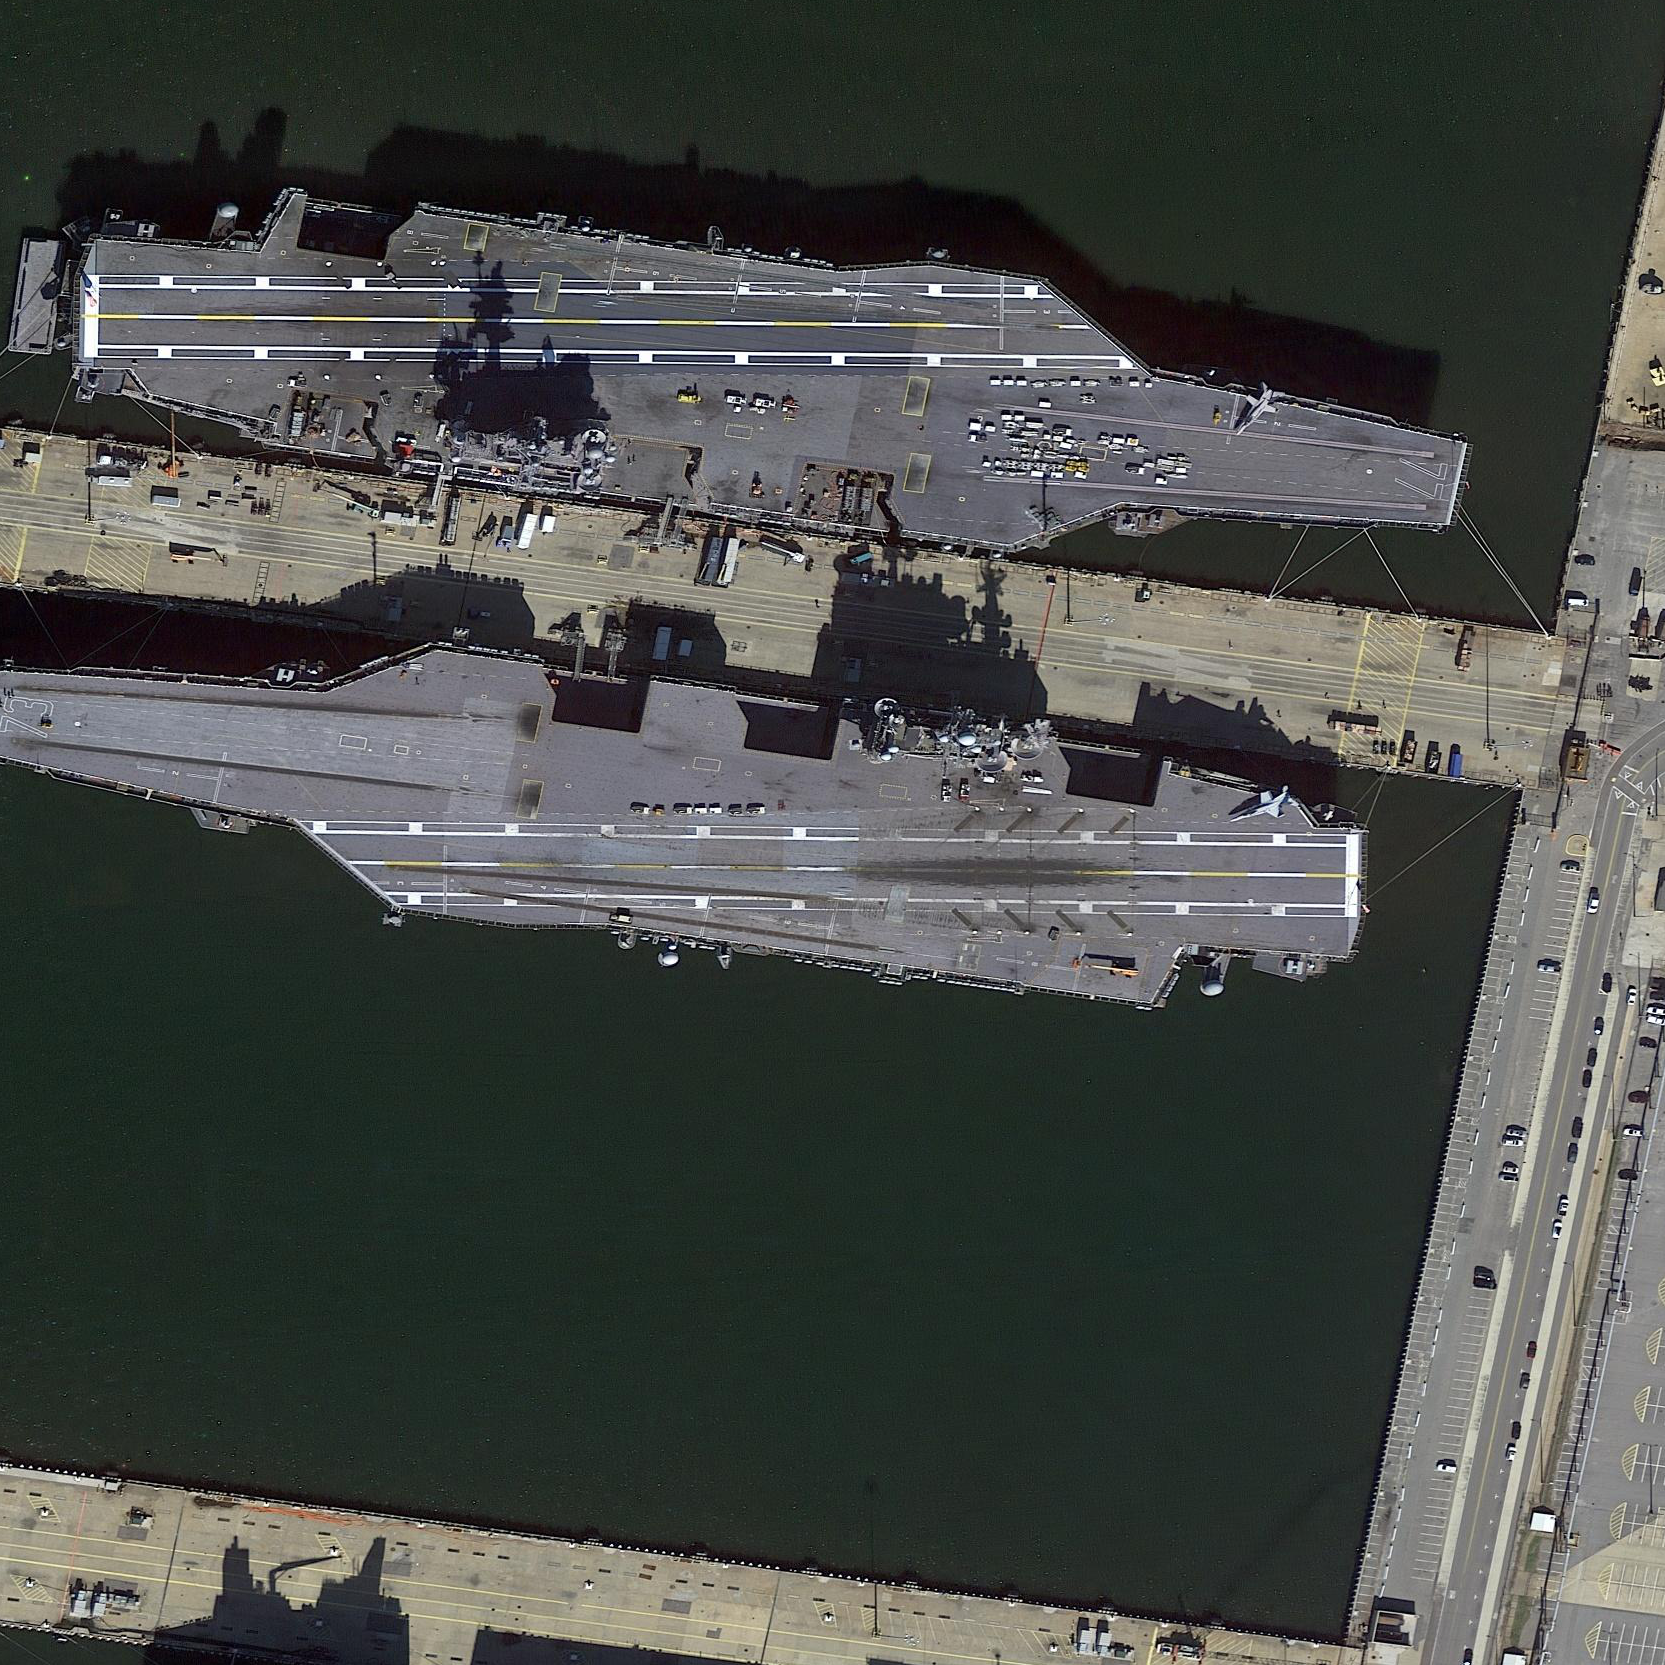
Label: aircraft_carrier